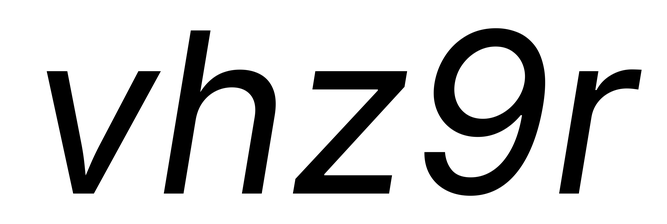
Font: Inter-Italic_Italic